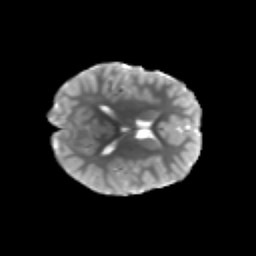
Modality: T2w
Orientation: axial
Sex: male
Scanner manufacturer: siemens
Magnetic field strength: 3 T
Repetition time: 5 s
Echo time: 0.071 s